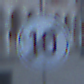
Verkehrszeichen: EndeGeschwindigkeit10
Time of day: Dawn
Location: Outdoor (Urban)
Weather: Clear
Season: NotSpecified
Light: Natural